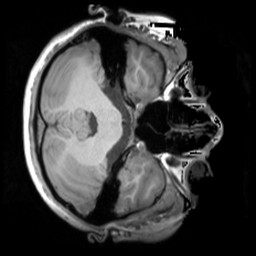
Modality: T1w
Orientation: axial
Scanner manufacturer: siemens
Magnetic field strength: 3 T
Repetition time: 1.9 s
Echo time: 0.00267 s